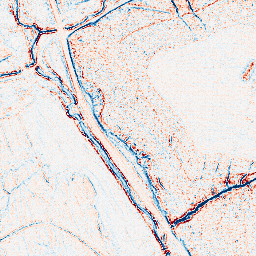
Category: edge_preserving
Decomposition family: bilateral
Decomposition parameters: d: 5
sigma_color: 25
sigma_space: 25
Upsampling method: sinc_blackman
Upsampling parameters: scale: 4
kernel_size: 8
Upsampling scale: 4